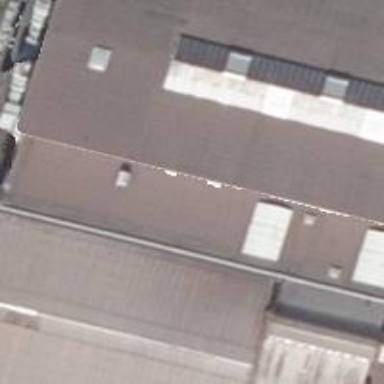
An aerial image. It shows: Industrial building.